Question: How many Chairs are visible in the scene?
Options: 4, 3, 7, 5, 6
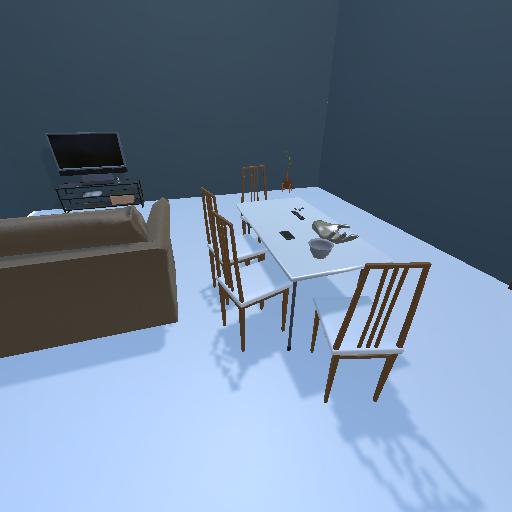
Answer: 4